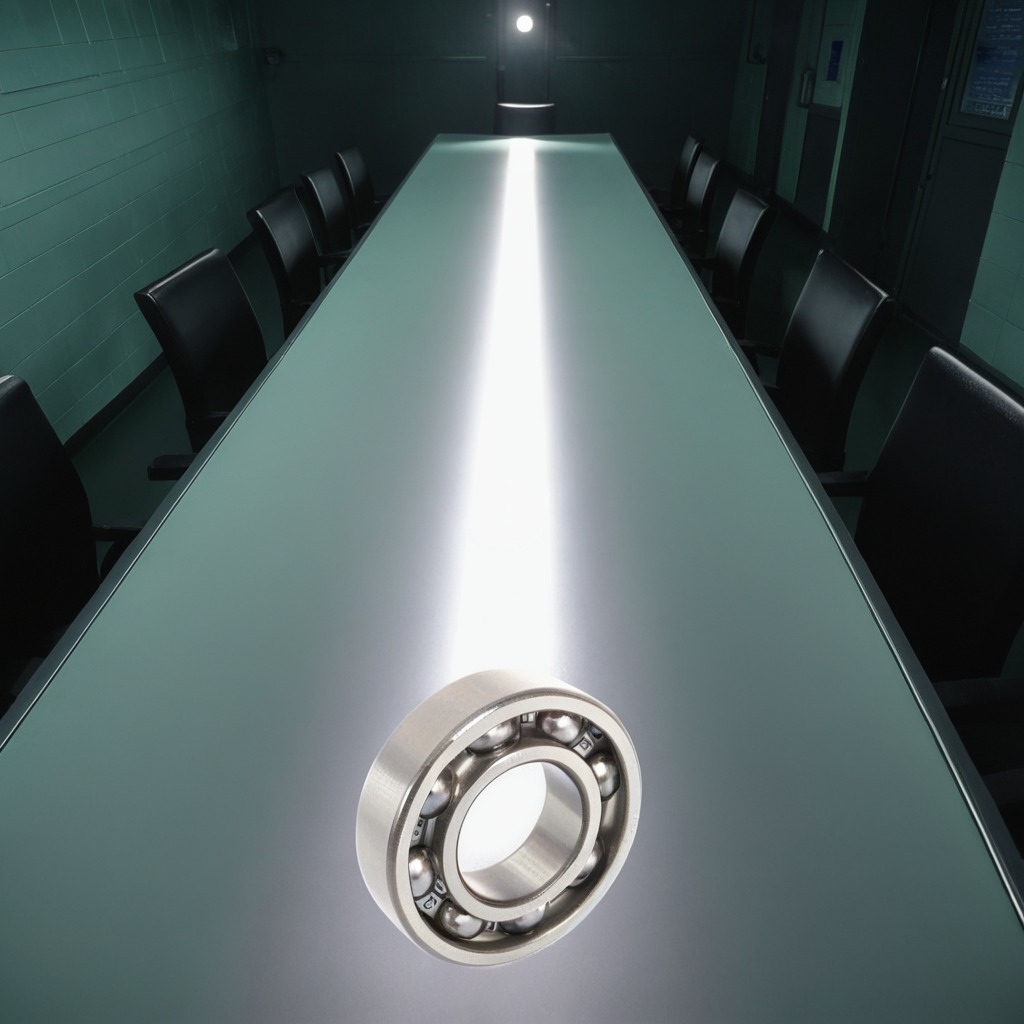
A metal ball bearing is lying on the clean empty table in a railway signal maintenance room lit by harsh overhead fluorescents.